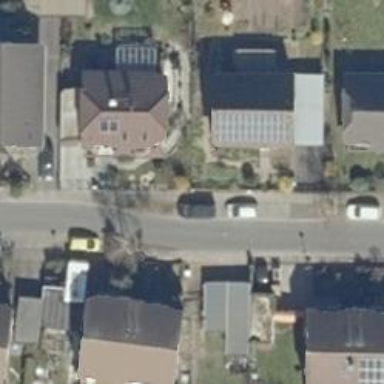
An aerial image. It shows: Residential road with asphalt surface and sidewalks on both sides.